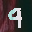
Label: 9